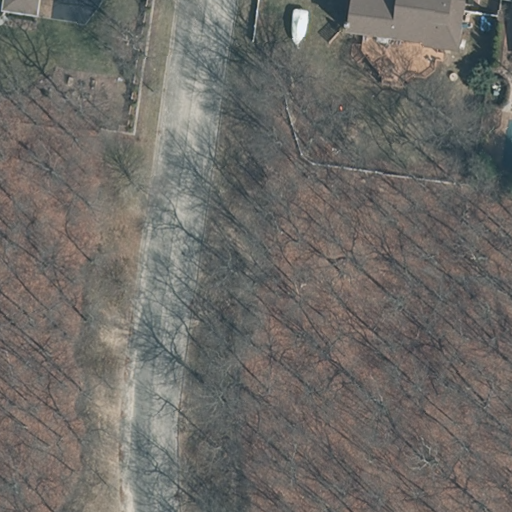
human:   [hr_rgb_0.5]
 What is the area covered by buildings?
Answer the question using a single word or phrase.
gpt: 320m2

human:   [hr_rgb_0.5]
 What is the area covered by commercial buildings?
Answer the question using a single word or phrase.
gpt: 0m2

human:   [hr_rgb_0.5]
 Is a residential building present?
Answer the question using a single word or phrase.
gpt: yes

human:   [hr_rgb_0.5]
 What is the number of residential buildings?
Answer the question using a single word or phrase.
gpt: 2

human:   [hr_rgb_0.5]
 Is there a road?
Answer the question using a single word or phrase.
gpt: yes

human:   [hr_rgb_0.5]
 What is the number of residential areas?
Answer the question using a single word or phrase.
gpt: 1

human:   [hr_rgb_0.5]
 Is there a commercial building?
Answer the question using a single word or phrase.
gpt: no

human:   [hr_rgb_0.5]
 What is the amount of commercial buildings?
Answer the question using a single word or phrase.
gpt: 0

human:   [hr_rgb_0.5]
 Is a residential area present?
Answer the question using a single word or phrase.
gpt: yes

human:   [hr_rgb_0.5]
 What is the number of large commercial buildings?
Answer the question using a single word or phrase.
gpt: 0

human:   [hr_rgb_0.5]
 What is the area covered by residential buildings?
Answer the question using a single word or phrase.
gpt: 320m2

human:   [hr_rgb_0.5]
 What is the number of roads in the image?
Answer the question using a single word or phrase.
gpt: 1

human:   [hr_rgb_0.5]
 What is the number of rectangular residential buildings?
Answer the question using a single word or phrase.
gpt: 2

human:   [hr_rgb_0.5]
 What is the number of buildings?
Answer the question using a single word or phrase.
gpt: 2

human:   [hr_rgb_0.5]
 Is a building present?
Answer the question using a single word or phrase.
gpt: yes

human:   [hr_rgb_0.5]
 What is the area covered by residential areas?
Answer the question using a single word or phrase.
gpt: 7987m2

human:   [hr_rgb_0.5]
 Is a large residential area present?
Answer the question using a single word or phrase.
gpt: yes

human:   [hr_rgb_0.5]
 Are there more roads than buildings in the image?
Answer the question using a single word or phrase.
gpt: no

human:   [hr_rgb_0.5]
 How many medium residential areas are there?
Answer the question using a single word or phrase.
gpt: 0

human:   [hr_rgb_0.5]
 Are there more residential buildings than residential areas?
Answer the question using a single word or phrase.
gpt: yes

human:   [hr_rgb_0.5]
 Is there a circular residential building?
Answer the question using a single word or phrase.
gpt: no

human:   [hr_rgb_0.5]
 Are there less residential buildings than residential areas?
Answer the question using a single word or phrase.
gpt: no

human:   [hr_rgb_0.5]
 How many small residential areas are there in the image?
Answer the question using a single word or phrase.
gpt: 0

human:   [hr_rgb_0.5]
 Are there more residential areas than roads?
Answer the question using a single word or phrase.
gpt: no

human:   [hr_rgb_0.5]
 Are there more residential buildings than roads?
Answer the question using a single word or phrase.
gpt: yes

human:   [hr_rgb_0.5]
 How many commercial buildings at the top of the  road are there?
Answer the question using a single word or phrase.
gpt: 0

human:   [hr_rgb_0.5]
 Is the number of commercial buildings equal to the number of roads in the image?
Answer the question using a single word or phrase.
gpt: no

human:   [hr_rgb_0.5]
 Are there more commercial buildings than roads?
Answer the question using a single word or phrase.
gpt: no

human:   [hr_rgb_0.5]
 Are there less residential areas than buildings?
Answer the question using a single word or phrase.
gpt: yes

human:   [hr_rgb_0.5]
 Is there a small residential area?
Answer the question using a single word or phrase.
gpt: no

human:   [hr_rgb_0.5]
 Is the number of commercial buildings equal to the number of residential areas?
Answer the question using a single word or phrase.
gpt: no

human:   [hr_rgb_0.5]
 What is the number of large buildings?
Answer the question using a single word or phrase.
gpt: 0

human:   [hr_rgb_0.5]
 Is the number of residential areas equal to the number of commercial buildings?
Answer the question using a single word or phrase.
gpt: no

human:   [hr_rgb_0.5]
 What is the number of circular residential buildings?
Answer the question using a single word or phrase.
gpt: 0

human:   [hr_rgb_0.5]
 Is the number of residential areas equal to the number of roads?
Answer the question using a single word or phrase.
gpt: yes

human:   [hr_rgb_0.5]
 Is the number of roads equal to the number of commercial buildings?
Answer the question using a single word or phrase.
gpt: no

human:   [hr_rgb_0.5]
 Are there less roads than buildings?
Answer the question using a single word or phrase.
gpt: yes

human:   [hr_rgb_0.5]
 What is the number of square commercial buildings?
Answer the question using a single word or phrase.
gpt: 0

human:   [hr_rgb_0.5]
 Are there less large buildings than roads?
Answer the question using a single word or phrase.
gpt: yes

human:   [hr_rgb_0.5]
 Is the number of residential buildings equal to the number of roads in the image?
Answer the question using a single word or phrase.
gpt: no

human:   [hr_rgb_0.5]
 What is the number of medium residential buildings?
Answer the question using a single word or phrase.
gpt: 2

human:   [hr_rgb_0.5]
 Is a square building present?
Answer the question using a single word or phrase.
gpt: no

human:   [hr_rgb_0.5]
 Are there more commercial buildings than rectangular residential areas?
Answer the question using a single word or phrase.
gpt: no

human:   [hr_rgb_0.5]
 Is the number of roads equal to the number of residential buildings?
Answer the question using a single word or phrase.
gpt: no

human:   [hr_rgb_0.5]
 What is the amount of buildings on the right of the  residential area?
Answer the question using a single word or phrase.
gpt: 0

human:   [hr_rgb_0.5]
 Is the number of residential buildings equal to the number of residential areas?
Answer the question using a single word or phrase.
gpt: no

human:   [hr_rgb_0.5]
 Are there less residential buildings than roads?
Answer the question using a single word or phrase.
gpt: no

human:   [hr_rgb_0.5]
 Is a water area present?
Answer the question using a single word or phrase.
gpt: no

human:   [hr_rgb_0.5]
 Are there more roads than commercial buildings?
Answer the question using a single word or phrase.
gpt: yes

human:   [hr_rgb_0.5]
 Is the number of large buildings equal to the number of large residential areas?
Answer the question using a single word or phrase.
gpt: no

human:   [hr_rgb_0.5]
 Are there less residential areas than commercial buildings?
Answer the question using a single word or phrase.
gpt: no

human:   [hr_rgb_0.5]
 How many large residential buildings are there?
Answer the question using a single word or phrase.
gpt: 0

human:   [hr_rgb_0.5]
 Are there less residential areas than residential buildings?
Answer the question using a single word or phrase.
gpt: yes

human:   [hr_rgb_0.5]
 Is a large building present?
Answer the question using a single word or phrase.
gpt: no

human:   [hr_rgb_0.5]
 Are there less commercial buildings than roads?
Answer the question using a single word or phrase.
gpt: yes

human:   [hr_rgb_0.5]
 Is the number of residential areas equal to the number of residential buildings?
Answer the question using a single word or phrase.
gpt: no

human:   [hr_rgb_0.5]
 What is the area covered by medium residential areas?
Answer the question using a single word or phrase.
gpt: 0m2

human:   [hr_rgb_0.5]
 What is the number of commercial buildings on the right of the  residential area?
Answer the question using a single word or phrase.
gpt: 0

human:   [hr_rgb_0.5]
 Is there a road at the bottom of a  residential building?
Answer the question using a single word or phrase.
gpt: yes

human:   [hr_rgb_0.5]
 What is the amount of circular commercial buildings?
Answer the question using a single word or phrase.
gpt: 0

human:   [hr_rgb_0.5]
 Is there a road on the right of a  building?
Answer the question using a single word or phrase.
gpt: yes

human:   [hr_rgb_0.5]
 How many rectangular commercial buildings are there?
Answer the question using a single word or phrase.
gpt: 0

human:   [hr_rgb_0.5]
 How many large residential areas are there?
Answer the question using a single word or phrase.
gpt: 1

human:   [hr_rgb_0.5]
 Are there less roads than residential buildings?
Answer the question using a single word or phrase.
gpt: yes